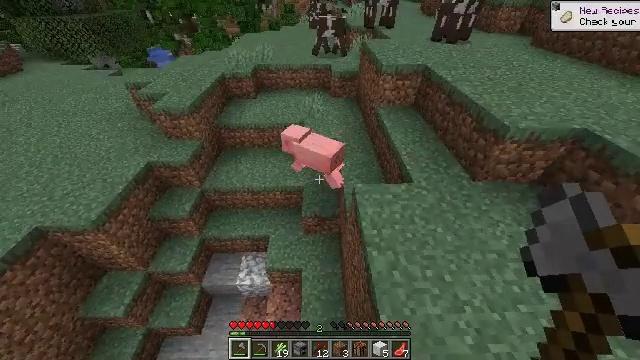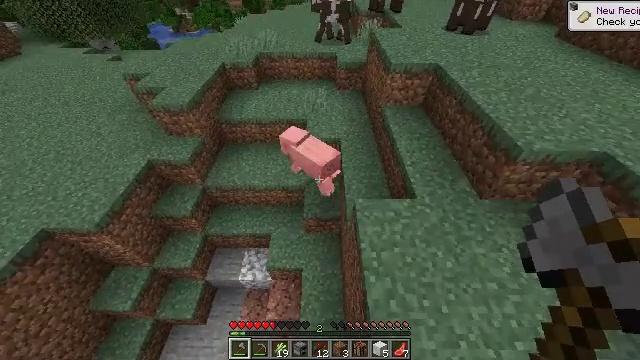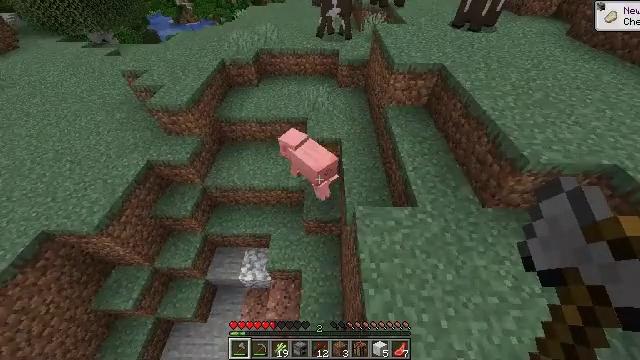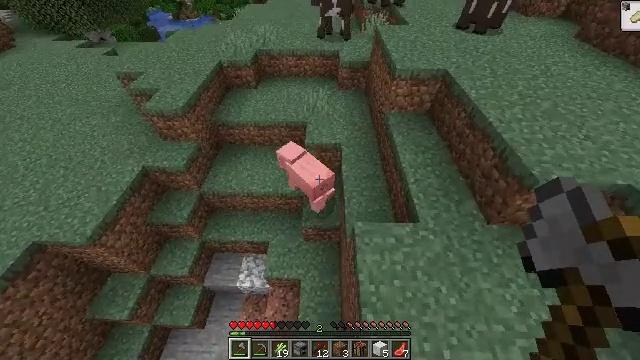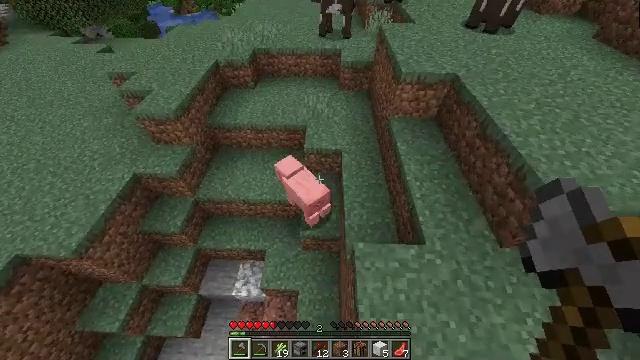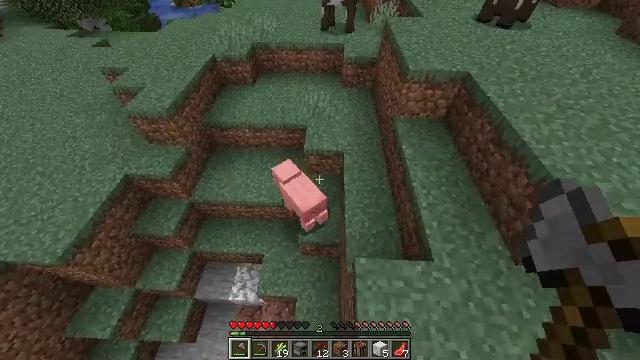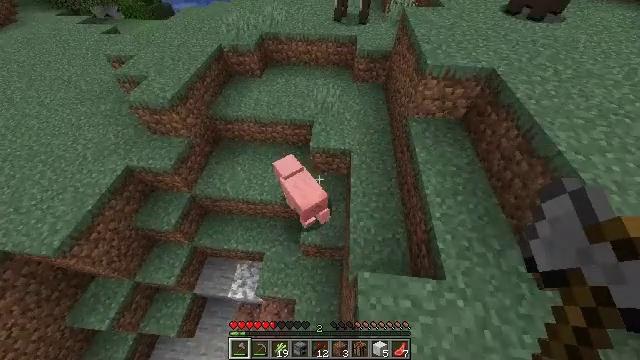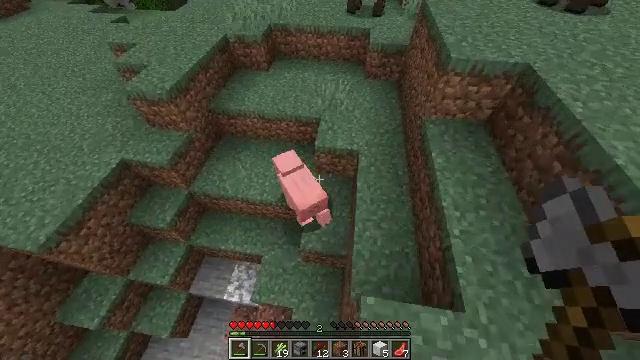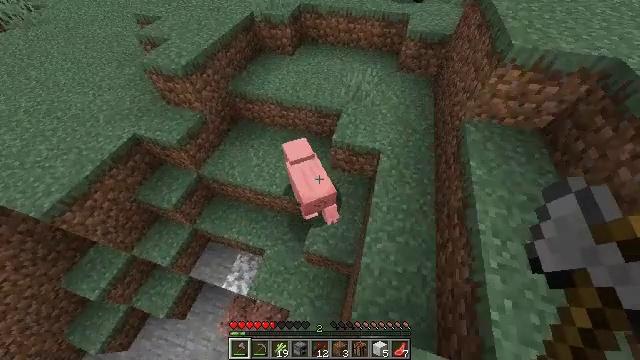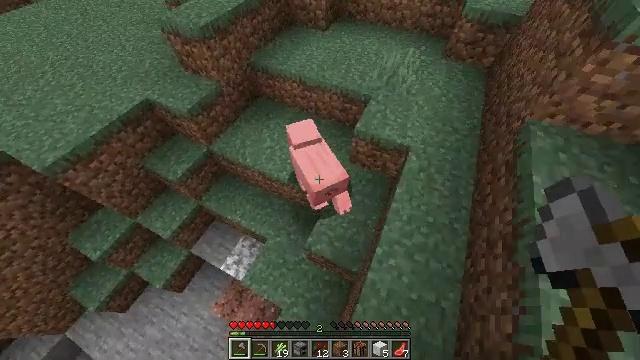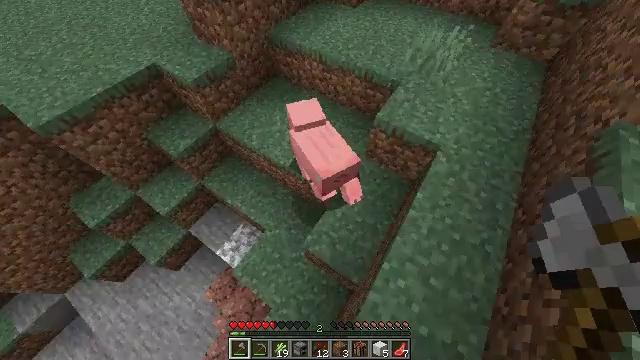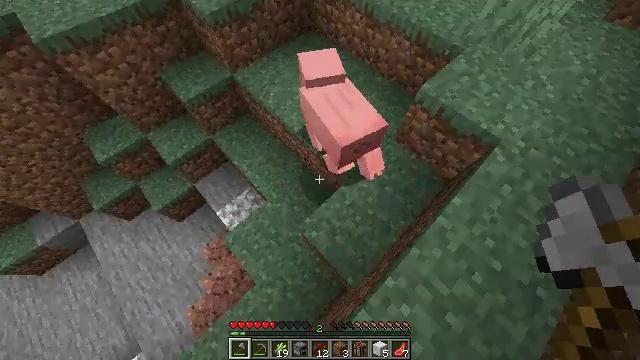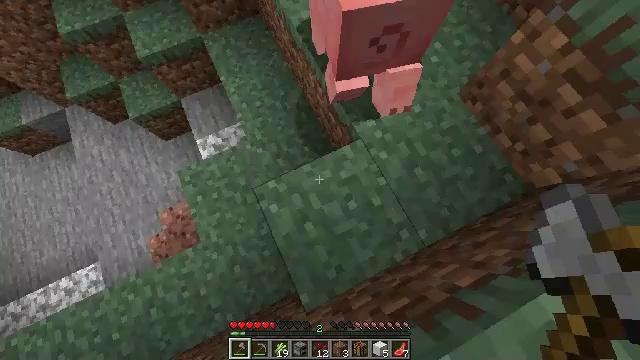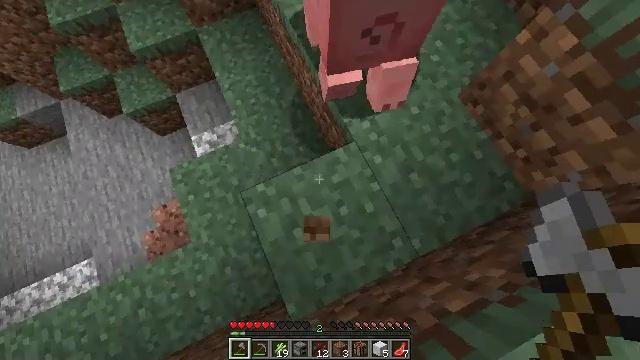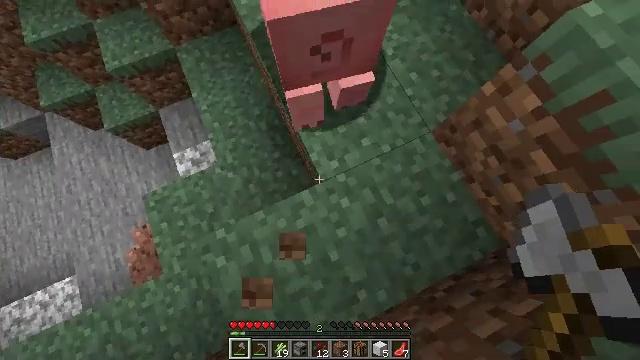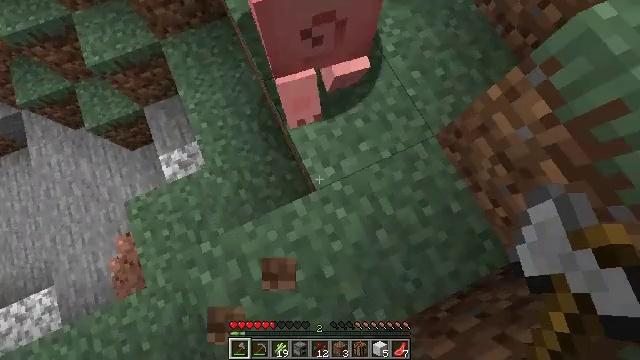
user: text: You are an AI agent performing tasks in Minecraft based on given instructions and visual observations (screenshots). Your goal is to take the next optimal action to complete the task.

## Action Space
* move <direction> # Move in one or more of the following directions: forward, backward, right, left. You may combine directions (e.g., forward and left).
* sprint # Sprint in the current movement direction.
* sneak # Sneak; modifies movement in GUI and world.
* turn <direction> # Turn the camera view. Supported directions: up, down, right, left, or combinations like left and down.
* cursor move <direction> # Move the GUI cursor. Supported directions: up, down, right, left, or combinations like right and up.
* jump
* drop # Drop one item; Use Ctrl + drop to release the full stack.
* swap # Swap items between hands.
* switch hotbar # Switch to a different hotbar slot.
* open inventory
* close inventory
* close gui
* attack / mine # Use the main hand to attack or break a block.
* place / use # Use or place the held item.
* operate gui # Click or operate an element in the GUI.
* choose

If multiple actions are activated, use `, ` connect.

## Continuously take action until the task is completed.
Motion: motion action
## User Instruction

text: Hunt animals.
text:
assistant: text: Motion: move forward, sprint, turn left and down, jump
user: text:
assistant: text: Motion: move forward, sprint, turn down, jump
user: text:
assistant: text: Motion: move forward, sprint, jump
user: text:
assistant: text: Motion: move forward
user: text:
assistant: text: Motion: move forward, turn down
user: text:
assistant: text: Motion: move forward, sprint, turn left and down, jump
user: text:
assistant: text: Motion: move forward, sprint, turn left, jump
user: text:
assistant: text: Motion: move forward, sprint, turn left and down, jump
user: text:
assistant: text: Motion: move forward, sprint, turn left and down, jump
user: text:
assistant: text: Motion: move forward, sprint, turn left and down, jump
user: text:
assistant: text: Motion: move forward, sprint, turn left and down, jump
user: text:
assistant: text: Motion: move forward, sprint, turn left and down, jump
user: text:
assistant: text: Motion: move forward, turn left and down
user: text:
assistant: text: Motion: no_op
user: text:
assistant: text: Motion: no_op
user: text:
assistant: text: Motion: no_op
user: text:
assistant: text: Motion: turn left
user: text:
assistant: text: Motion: turn left and up
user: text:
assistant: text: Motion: turn up
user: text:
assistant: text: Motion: turn up
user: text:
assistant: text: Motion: turn left and up
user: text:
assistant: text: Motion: turn up
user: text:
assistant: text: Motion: turn up, jump
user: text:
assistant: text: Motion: turn right and up, jump
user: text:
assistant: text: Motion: move forward, jump
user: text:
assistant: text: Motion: move forward, turn left and up, jump
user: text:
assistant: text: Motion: move forward, jump
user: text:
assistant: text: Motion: move forward, jump
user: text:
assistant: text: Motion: move forward, jump
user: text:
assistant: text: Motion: move forward, turn left and up